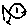
Label: fish